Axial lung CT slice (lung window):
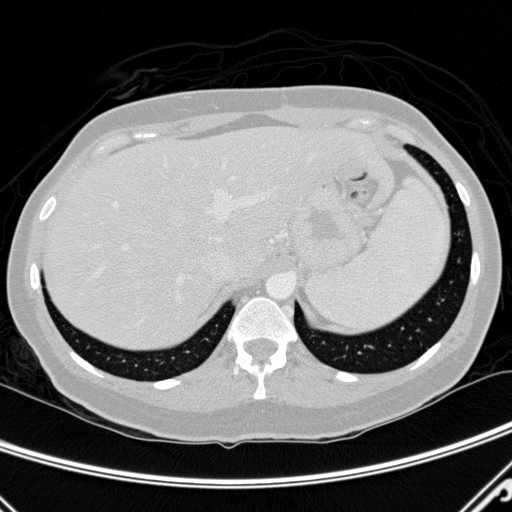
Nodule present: no